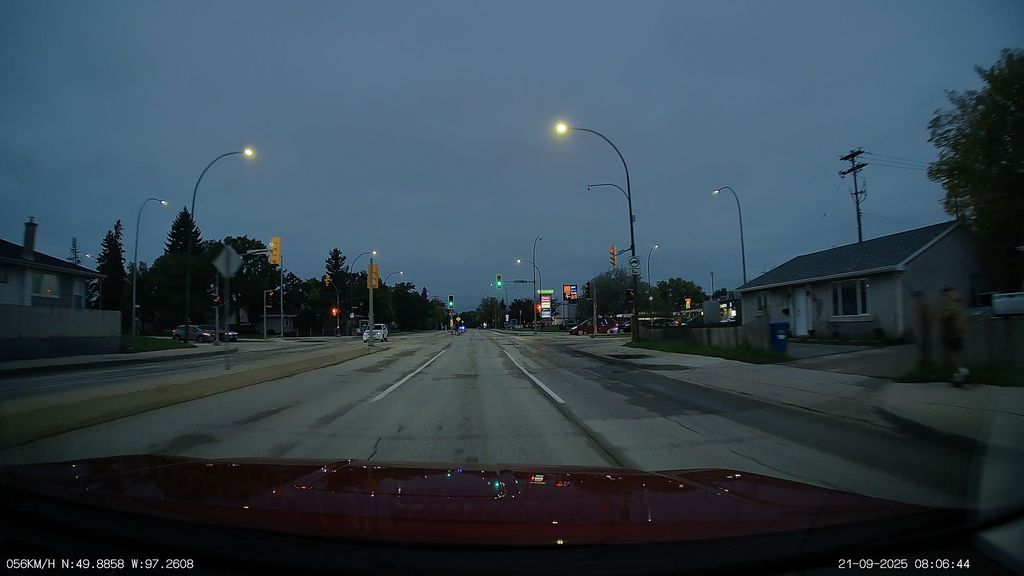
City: winnipeg